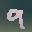
Label: 9